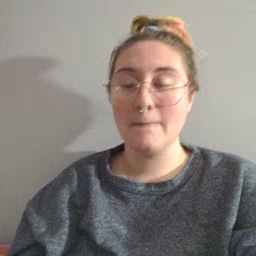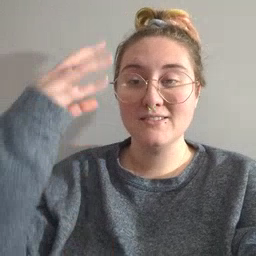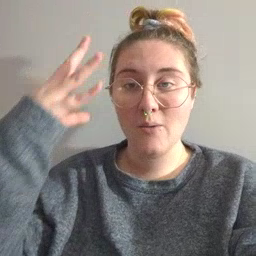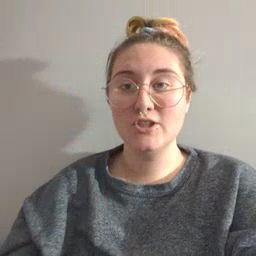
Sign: shower